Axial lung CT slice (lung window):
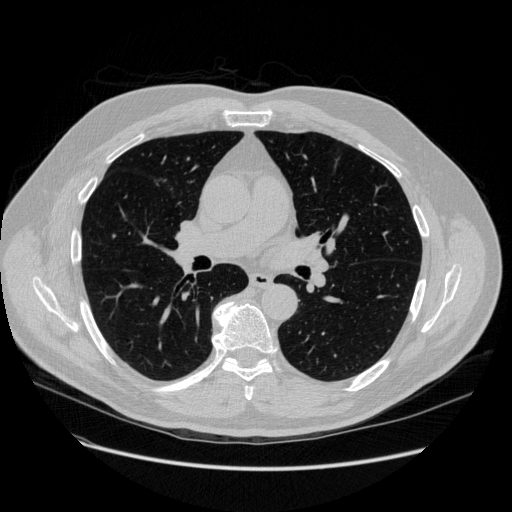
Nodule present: no